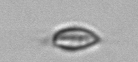
Label: Chrysochromulina